Question: I will write my requirements and how I write code to achieve it.
I have to generate and save excel file on server with specific styles and formulae. Which user will later download. User will have to select which columns he want when generating excel.

I placed an excel file with similar styling already on server but with empty cells which I will fill later. That way I can avoid code of styling all those required cells.
Then I am filling all the columns with data from database. Now I read list of columns that needs to be deleted in a posted array and deleting in reverse order to make sure I delete right columns. This works but It takes too much time to delete each column. it is taking atleast 4 to 5 mins to delete single column if column number increases , deleting time is increasing exponentially.
'''
$objReader = PHPExcel_IOFactory::createReader('Excel5');
$objPHPExcel = $objReader->load($inputFileName);
$objPHPExcel->getProperties()->setCreator(user_data('name'))
->setLastModifiedBy(user_data('name'))
->setTitle("Grid file")
->setSubject("Grid file")
->setDescription("Grid file")
->setKeywords("Grid file")
->setCategory("Grids");
$col = 0;
$worksheet = $objPHPExcel->getActiveSheet();
for ($i = 19; $i < count($grid_items) + 19; $i++) {
$col = 0;
foreach ($grid_items[$i - 19] as $columnname => $value) {
$coval = PHPExcel_Cell::stringFromColumnIndex($col) . ($i);
$worksheet->setCellValue($coval, $value);
$col++;
}
}
$worksheet->removeColumnByIndex(11);
$worksheet->removeColumnByIndex(12);
$worksheet->removeColumnByIndex(13);
$worksheet->removeColumnByIndex(14);
$objWriter = PHPExcel_IOFactory::createWriter($objPHPExcel, 'Excel5');
$finalFilename = 'Master_Grid_excel_' . $this->job_id . '-' . date('Y-m-d-H-i-s') . '.xls';
$objWriter->save(SITE_ROOT . 'uploads/rfp/' . $finalFilename);
return ;
'''
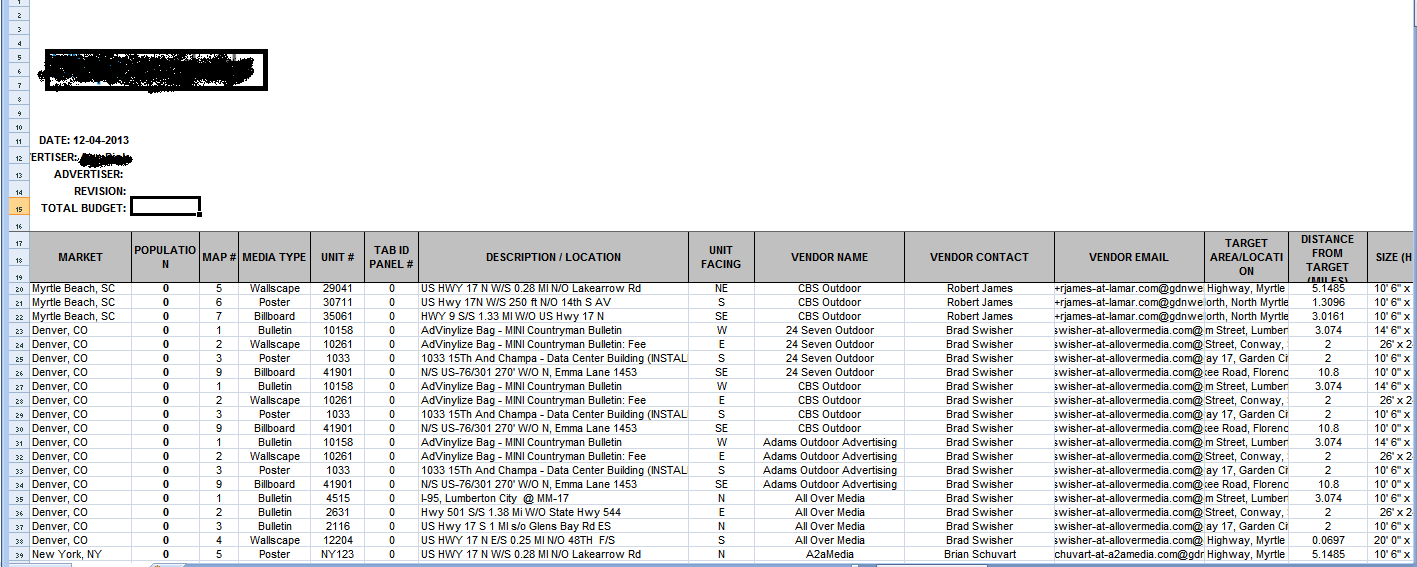
Answer: Well removeColumn() is computationally intensive anyway; but you are calling it times when you only need to call it once. The removeColumn() and removeColumnByIndex() methods accept an optional second argument specifying the number of columns to remove, defaulting to 1; but if you want to remove a number of consecutive columns (such as 11, 12, 13 and 14) then you can do:
'''
$worksheet->removeColumnByIndex(11, 4);
'''
and that 1 call will be 4 times faster than 4 individual calls.
Note that the same additional argument applies to removing rows as well as columns; and to columns and rows as well.
However: if you modified the logic of your
'''
foreach ($grid_items[$i - 19] as $columnname => $value) {
'''
loop so that it didn't write those columns in the first place, and you removed any unnecessary columns to eliminate the header line entries that loop; then you wouldn't be executing the removeColumn() against a fully populated spreadsheet.